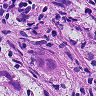
Metastatic tissue present: yes